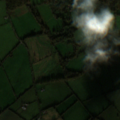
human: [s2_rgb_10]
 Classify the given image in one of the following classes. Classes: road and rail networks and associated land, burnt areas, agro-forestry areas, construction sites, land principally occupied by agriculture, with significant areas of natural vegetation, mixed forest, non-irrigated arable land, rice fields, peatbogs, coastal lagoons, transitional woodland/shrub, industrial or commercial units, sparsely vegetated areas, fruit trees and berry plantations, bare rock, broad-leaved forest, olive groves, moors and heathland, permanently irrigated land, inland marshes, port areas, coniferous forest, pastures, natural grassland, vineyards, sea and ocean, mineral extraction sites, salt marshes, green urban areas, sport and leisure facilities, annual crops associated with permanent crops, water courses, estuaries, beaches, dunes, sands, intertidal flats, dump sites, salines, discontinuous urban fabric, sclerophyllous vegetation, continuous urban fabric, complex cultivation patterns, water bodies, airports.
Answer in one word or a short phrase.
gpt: non-irrigated arable land, pastures, land principally occupied by agriculture, with significant areas of natural vegetation, broad-leaved forest